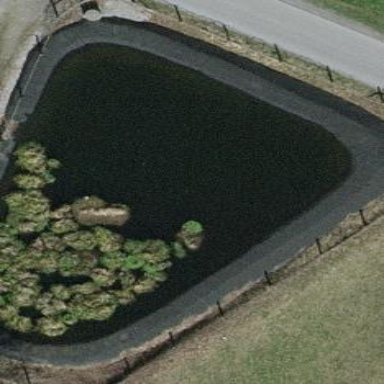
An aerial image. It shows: Pond surrounded by natural water.